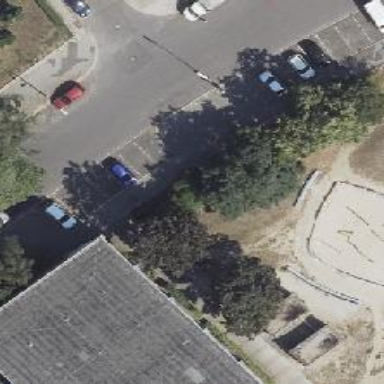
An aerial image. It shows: Street-side parking area.